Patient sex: M
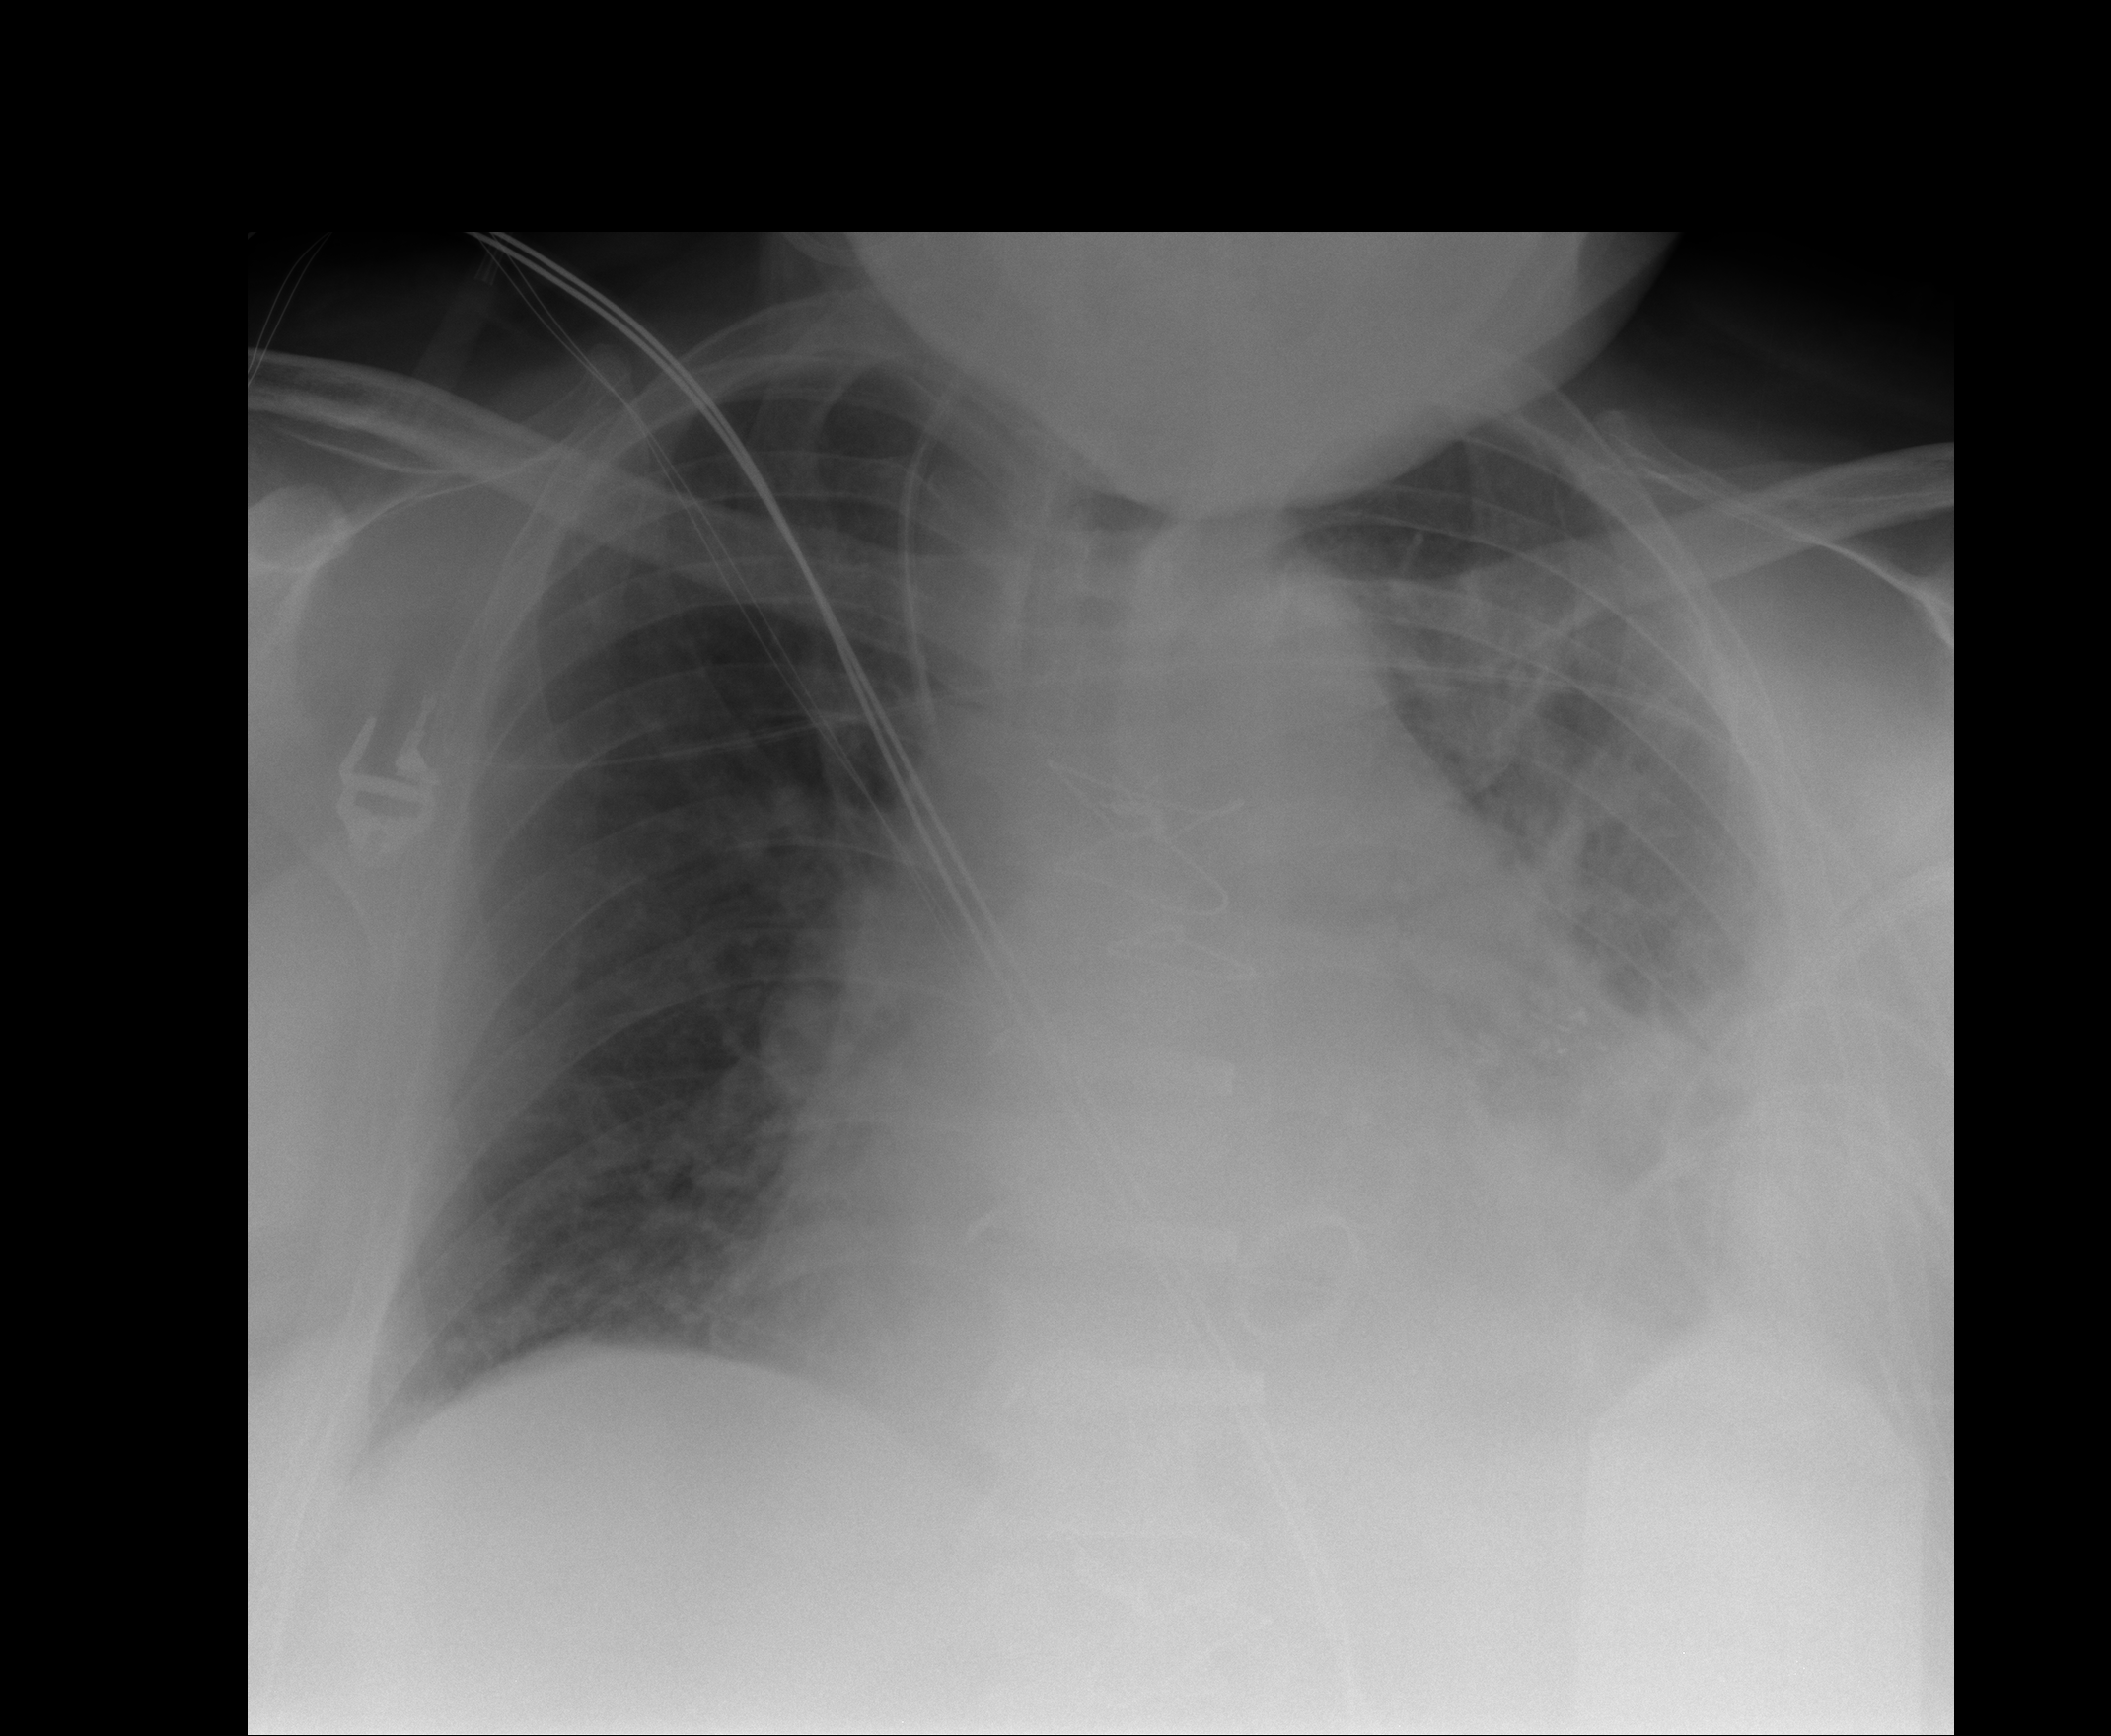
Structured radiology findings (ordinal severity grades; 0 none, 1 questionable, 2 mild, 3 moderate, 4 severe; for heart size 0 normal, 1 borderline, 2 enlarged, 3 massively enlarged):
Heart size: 3
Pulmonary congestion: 2
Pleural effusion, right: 1
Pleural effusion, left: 2
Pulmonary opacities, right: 0
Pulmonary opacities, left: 2
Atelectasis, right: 2
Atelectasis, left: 3